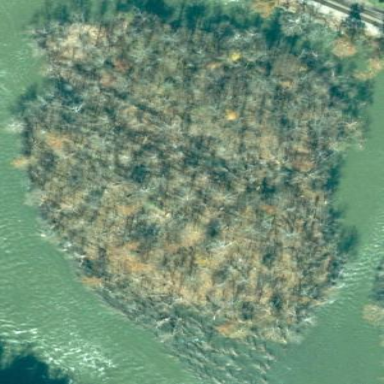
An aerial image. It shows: Islet surrounded by woodland.